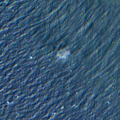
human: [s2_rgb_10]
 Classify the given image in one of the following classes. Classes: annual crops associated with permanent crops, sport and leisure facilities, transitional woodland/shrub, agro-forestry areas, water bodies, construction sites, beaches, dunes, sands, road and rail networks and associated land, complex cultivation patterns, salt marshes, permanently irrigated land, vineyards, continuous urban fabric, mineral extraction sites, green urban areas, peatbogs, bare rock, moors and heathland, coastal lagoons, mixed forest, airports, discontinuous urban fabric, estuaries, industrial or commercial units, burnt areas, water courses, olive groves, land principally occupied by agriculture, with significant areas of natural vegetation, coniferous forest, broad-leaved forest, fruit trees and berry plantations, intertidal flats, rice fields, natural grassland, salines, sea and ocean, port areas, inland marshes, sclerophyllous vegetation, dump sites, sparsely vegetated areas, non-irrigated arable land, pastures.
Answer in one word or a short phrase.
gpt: sea and ocean